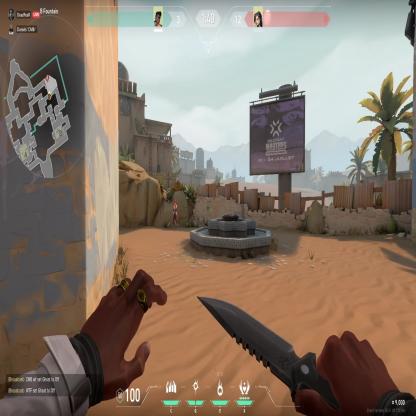
Label: enemy